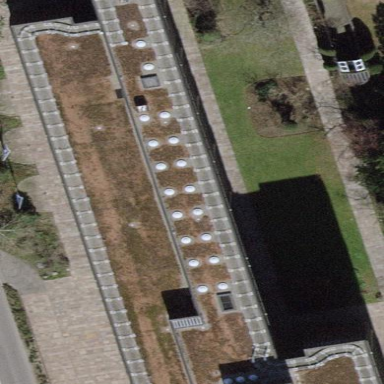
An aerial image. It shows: Building with flat roof.